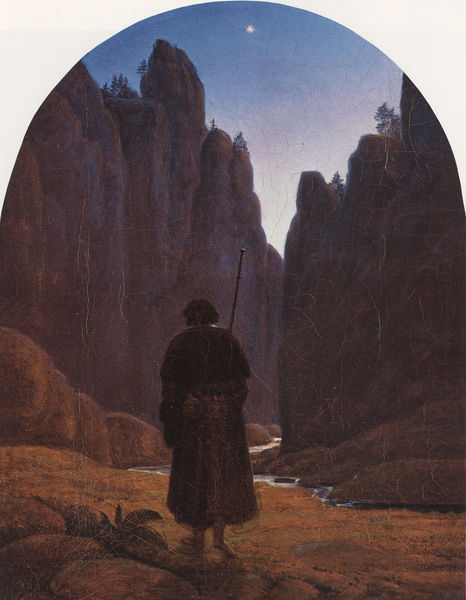
Titel: Pilger im Felsental
Künstler: Carl Gustav Carus
Standort: Berlin
Institution: Neue Nationalgalerie
Schlagwörter: baum, berg, blau, dunkel, felsen, gemälde, himmel, kopf, mann, schatten, wasser, weiß, bäume, fluss, gelb, grün, landschaft, ufer, abend, braun, grau, hell, hut, licht, nacht, rücken, schwarz, gürtel, weg, hochformat, rock, flasche, kappe, mütze, mensch, stein, steine, bild, öl, bach, erde, einsam, gehen, pfad, mantel, pflanze, pflanzen, renaissance, tal, wald, rund, stock, füße, bogen, stab, abhang, berge, fels, gebirge, gipfel, klippen, risse, wüst, öde, lila, schlucht, rundbogen, friedrich, romantik, arch, blue, hat, white, tafel, black, dark, hair, painting, robe, brown, plant, allein, barfuss, gang, mond, bla, stern, rinnsal, wasserlauf, geld, hinten, lauf, altar, cliff, frau, man, rocks, sky, tree, wanderer, field, landscape, mountain, mountains, orange, water, trees, mönch, feet, evening, grass, light, river, stream, bushes, dusk, gan, night, caspar david friedrich, david, rückzug, hirte, shadow, abendstern, coat, walking, tempera, behälter, wanderung, altarbild, cliffs, dirt, valley, börse, quelle, back, monk, moon, pilger, shrub, caspar, öd, leaf, flow, dawn, bank, abschluss, stick, shepherd, standing, staff, pilgerstab, star, silhouette, earth, gun, polarstern, bare feet, alone, canyon, hunting, 19. jahrhundert, hunt, barfufss, bach#, pass, fastenzeit, river bed, vale, alte dame, war'water